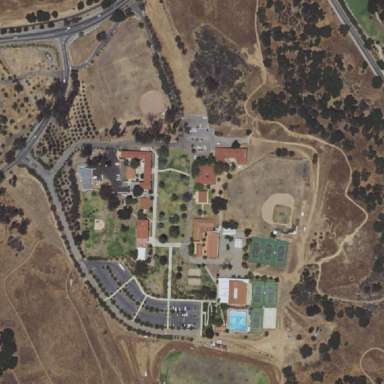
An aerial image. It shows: School.